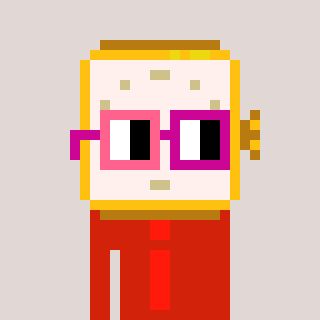
a pixel art character with square pink and red glasses, a watch-shaped head and a red-colored body on a warm background